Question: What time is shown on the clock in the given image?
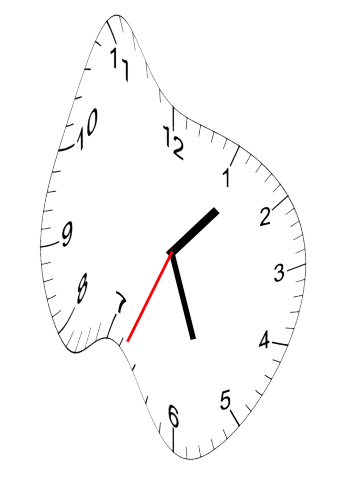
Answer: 01:26:34